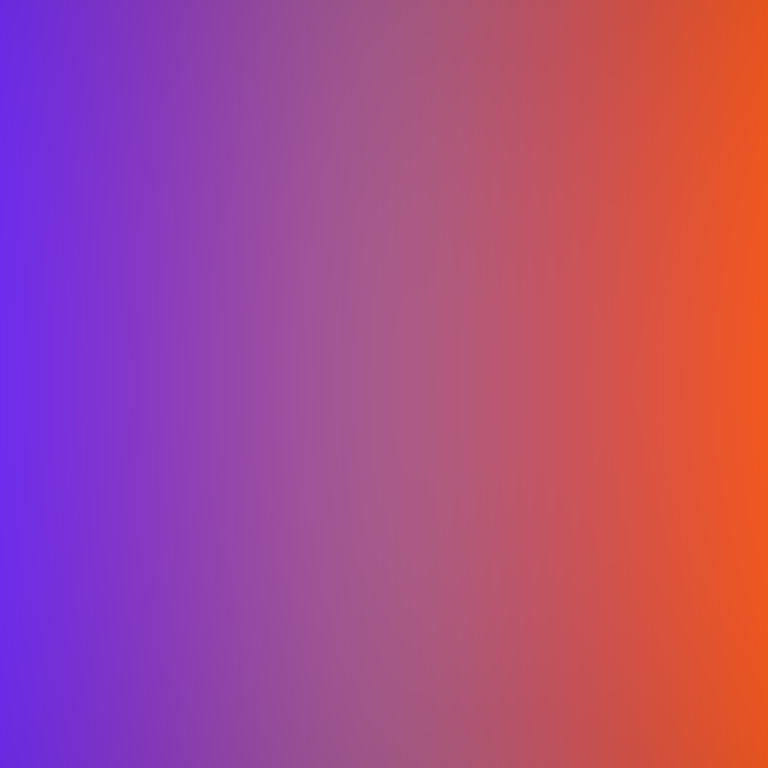
Abstract light effect, smooth gradient from violet to orange, calm atmosphere, soft blend, no room, no furniture, no objects.